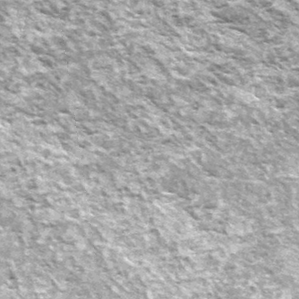
Label: frost